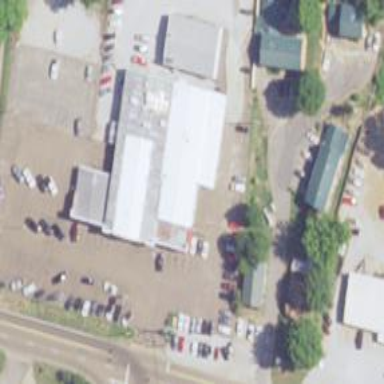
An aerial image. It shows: Building housing car shop.